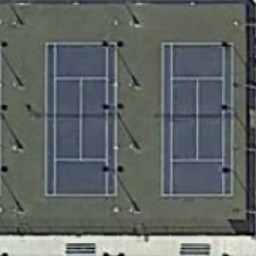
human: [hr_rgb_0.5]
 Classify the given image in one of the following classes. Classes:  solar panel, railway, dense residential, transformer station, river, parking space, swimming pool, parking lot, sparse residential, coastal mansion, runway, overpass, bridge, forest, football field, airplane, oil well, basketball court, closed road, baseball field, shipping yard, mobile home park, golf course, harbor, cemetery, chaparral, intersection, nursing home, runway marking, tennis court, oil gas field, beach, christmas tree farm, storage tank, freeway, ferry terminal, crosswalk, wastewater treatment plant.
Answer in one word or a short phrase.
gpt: tennis court